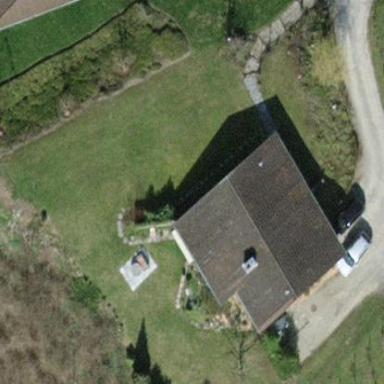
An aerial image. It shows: Isolated dwelling within farmyard.